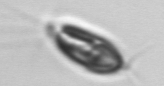
Label: Chrysochromulina